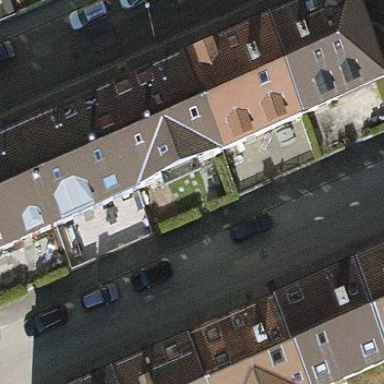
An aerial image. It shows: Residential garden area classified as leisure land.